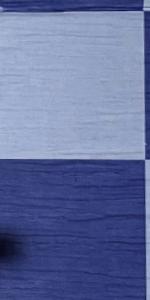
Label: Empty